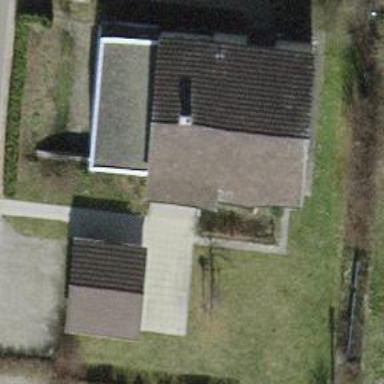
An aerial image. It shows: Detached building.